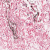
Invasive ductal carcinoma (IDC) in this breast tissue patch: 0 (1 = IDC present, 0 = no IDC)